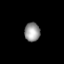
Tissue: lung
Cell type: Epithelial cells
Senescence score: 0.2263
Nuclear area (px): 285
Mean DAPI intensity: 152.147